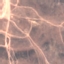
Land use / land cover class: HerbaceousVegetation